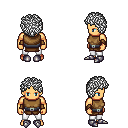
a pixel art fantasy rpg character, male body template, human, tanned skin, leather chest armor, white pants, white curly afro hairstyle, cloth bracers, metal boots, four views (front, back, left, right), 2x2 character sprite sheet, small pixel art, hard edges, no anti-aliasing